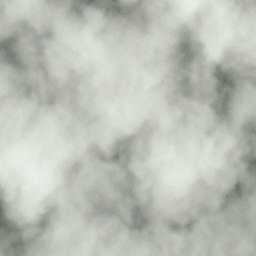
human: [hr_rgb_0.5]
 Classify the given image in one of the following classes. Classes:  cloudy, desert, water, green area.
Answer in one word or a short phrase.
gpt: cloudy